Interaction volume radius: 10 \u00c5
Interaction volume height: 10 \u00c5
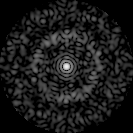
Disorder parameter: 0.8359